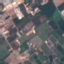
Land use / land cover: PermanentCrop